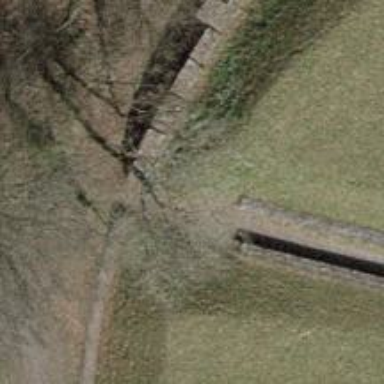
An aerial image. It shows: Ground path.